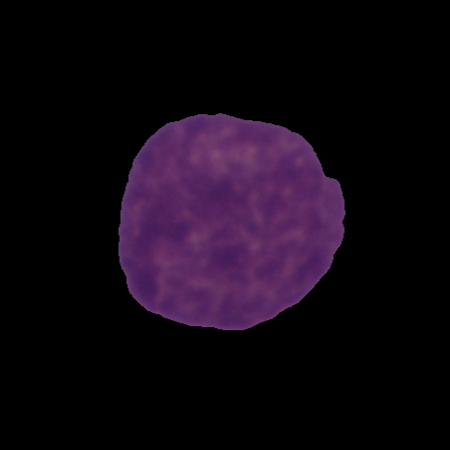
Label: cancer